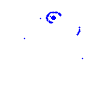
Particle: electron